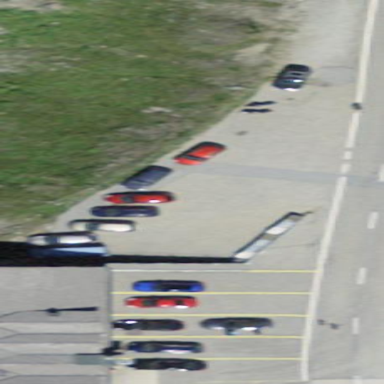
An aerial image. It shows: Parking available on the street side.